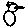
Label: bird